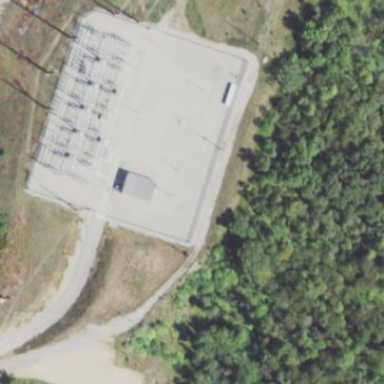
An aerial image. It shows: Power substation.